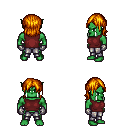
a pixel art fantasy rpg character, male body template, orc, green skin, maroon sleeveless shirt, metal pants, dark blonde long bangs hairstyle, metal gloves, four views (front, back, left, right), 2x2 character sprite sheet, small pixel art, hard edges, no anti-aliasing